Question: I'm working on something in Titanium, and am having some difficulty trying to achieve this.
On the Android version, the 'tabgroup' seems to be fixed to the top. I'm fine with that, but I do want the app's logo bar to be above that.
I'm trying to achieve something similar to what Twitter has for their Android app. They have their logo and a compose tweet button that exist above the 'tabgroup'. <URL> a screenshot for clarity:

Is this even possible? If it can't be done with native 'tabGroups', is there some workaround that I could implement?
Thanks in advance!
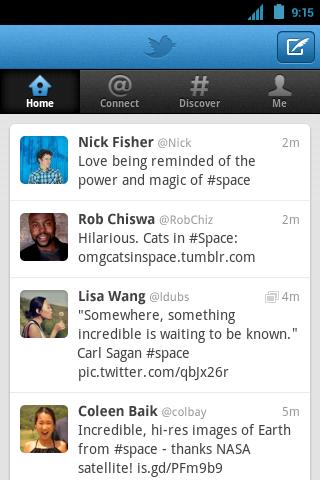
Answer: You can't do it with a tabGroup in Titanium - they don't have a navBar in Android. With a lot of work, you can create your own by creating a base window, adding tab graphics (view) with click handlers, and they open new windows with a top: attribute that is below the tabs. Good luck.